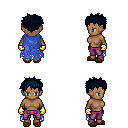
a pixel art fantasy rpg character, female body template, human, dark skin, blue tattered cape, magenta pants, raven bedhead hairstyle, gold gloves, brown slippers, four views (front, back, left, right), 2x2 character sprite sheet, small pixel art, hard edges, no anti-aliasing